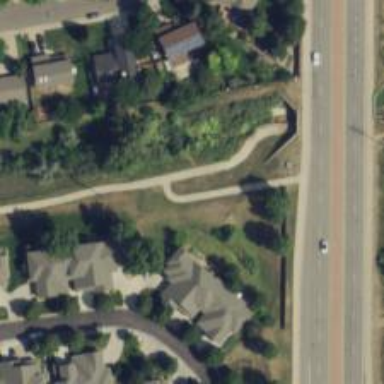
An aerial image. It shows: Cycleway.